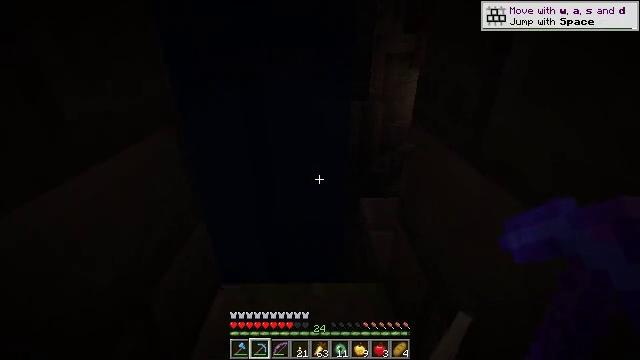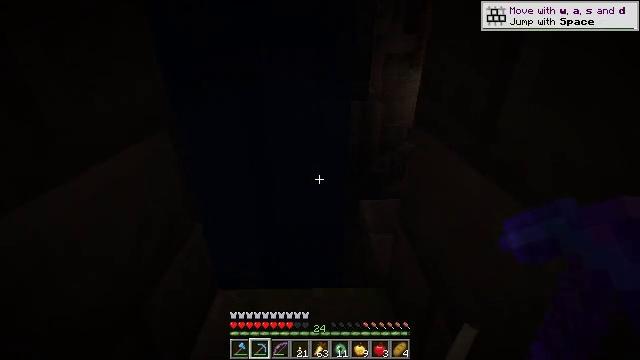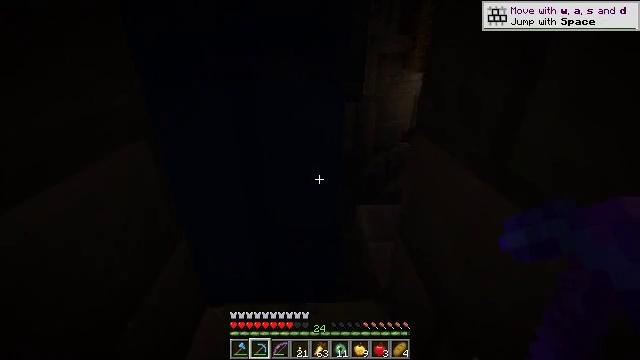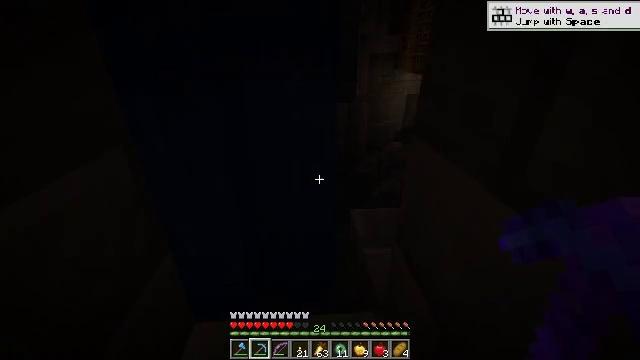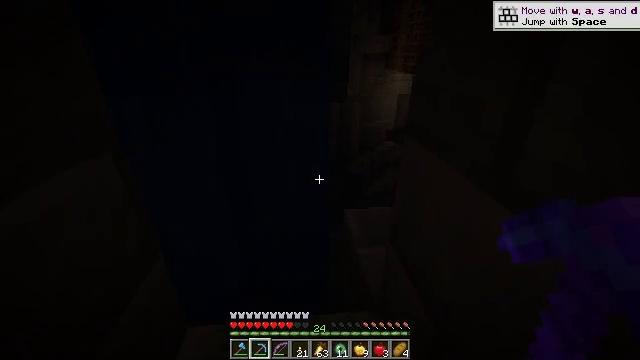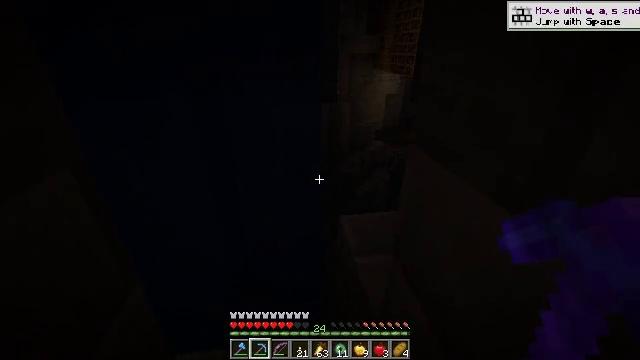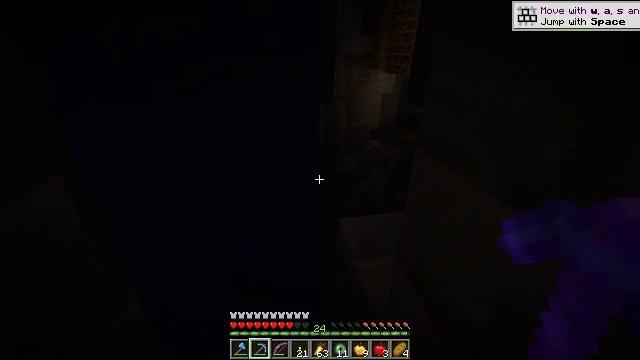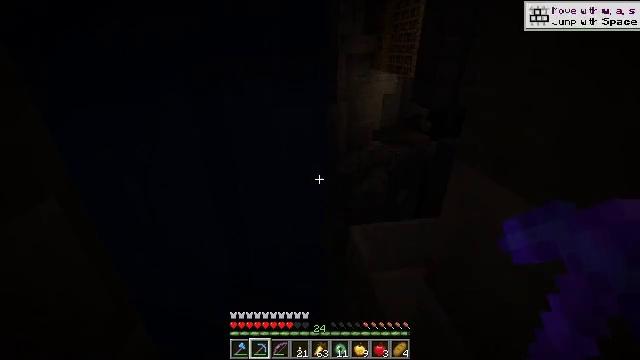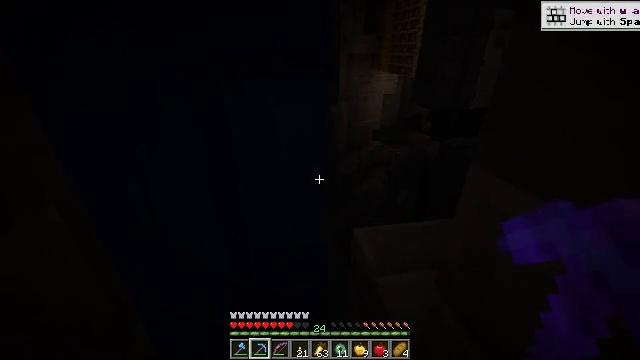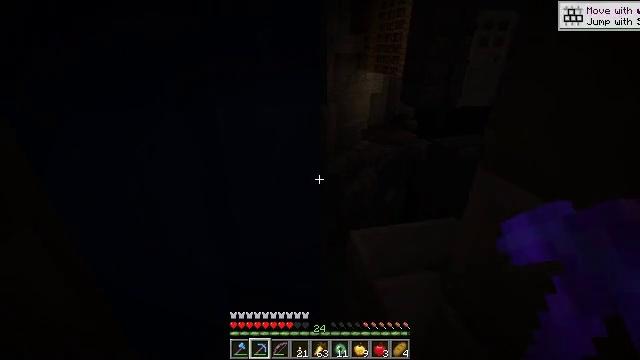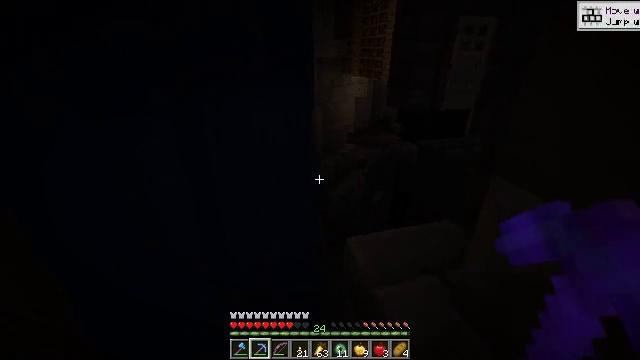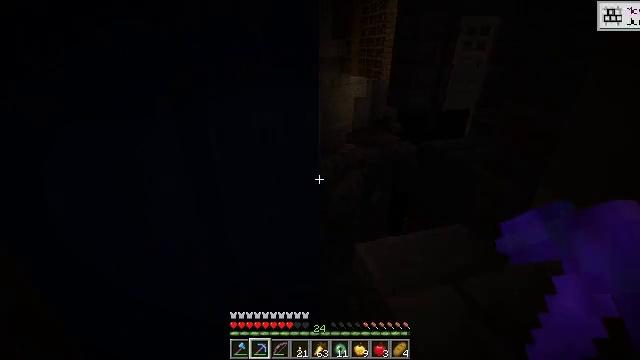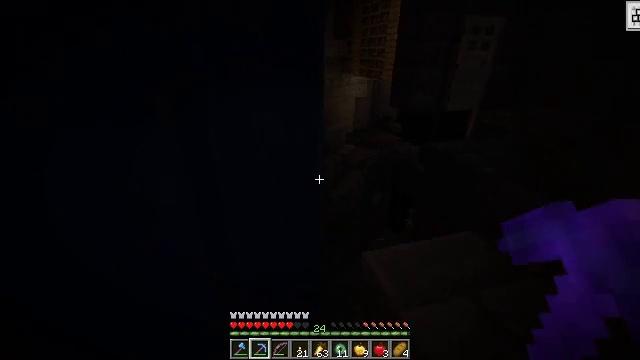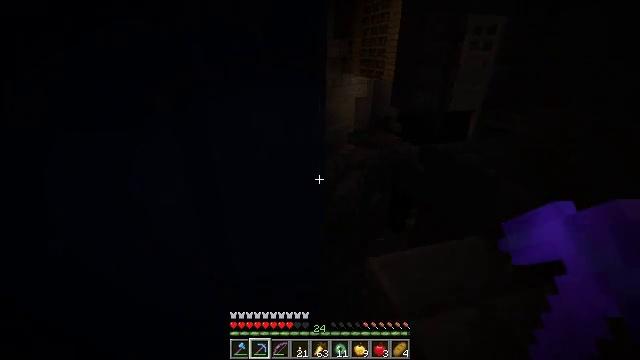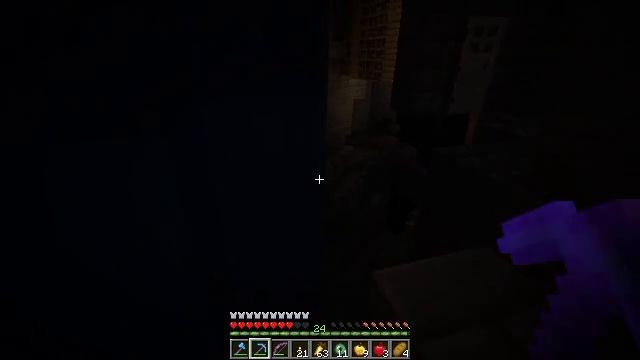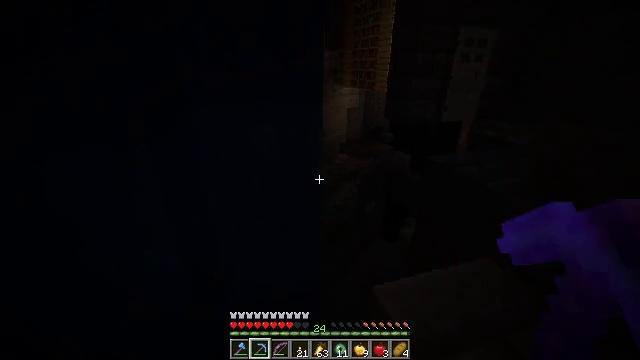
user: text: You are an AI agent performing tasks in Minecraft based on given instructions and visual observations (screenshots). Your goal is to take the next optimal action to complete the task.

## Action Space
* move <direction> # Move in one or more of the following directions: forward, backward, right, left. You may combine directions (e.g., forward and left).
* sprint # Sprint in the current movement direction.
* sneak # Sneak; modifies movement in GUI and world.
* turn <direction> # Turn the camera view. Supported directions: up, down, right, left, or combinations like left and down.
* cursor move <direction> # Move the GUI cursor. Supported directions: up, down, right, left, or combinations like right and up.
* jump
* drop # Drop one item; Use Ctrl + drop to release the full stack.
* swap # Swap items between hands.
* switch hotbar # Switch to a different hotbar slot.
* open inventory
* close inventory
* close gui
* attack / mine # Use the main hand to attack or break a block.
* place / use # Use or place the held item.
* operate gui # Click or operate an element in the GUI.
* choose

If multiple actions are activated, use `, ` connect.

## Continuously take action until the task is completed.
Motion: motion action
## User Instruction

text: Break the iron door.
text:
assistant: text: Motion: move forward, sneak
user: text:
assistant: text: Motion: move forward, sneak, turn right
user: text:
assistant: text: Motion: move forward, sneak, turn right
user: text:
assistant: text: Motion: move forward, sneak, turn right
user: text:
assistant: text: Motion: move forward and move left, sneak, turn right
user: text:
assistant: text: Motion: move forward and move left, sneak
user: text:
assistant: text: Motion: move forward and move left, sneak
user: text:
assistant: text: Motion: move forward and move left, sneak
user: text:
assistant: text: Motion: move forward and move left, sneak, turn right
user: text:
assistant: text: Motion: move forward and move left, sneak, turn right
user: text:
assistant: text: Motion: move forward and move left, sneak
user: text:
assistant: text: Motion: move forward and move left, sneak
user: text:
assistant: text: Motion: move forward and move left, sneak
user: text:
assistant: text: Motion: move forward and move left, sneak
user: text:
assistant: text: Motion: move forward, sneak, turn right and up
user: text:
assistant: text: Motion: sneak, turn right and up
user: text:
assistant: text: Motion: sneak, turn right and up
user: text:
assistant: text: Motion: sneak, turn right and up
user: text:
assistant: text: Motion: sneak
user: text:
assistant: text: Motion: sneak
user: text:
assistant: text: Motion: sneak
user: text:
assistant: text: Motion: sneak, turn right and up
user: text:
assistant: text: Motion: sneak, turn right and up
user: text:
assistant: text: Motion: move forward, sneak, turn right
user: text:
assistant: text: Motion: move forward, sneak, turn right and up
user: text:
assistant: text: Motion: move forward, sneak, turn right and up
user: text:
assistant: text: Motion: move forward, sneak
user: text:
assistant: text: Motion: move forward, sneak, turn right and up
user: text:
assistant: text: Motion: move forward, sneak, turn right and up
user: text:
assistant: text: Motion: move forward, sneak, turn right and up